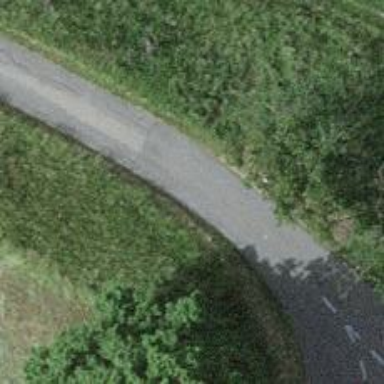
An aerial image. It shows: Unclassified road with asphalt surface.